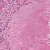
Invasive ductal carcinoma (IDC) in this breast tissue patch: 0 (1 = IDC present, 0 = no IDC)